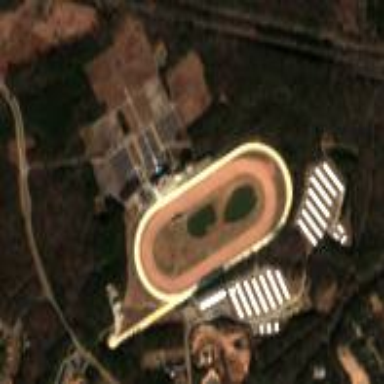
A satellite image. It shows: Stadium for equestrian sports.